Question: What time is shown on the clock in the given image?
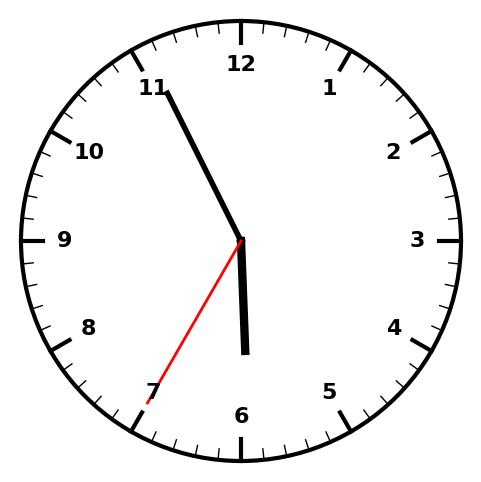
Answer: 05:55:35